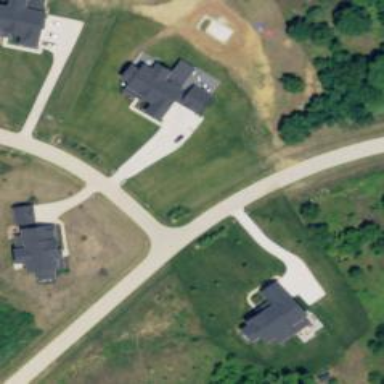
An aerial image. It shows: Residential road.